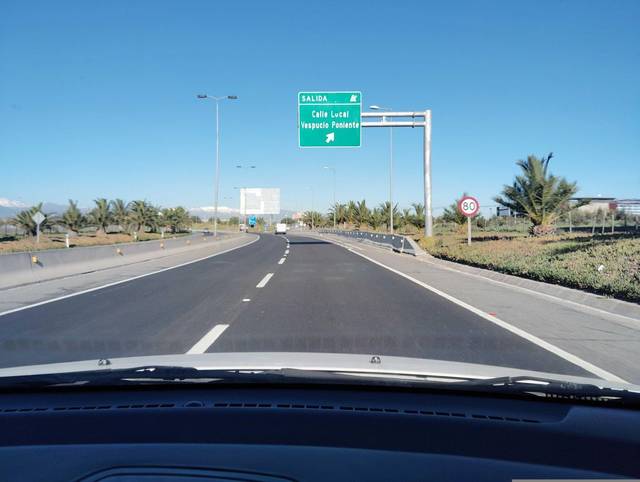
Region: Chile
Coordinates: -33.42, -70.792